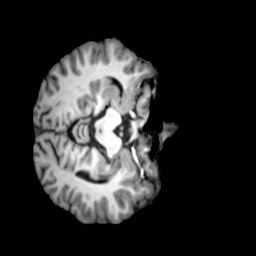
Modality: T1w
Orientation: axial
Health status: ill
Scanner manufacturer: siemens
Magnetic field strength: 3 T
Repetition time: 2 s
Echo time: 0.00303 s